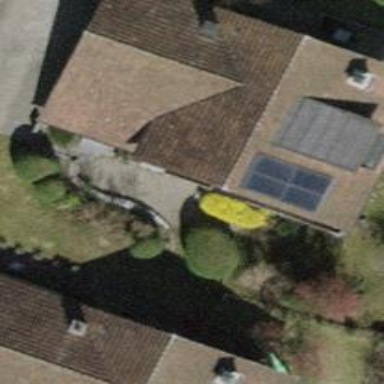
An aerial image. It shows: Building with tiled roof.